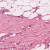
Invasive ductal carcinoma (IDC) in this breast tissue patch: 0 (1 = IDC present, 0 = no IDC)